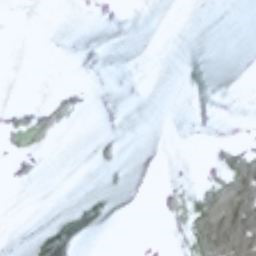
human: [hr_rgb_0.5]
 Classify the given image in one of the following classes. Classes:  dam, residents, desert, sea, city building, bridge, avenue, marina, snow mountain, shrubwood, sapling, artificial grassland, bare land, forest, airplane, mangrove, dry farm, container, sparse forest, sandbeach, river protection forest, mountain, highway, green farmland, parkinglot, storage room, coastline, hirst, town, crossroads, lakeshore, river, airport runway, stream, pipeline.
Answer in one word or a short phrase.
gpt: snow mountain